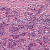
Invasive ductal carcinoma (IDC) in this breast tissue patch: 1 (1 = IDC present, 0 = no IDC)